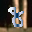
Label: 8